Aerial crown-view tile of a tropical tree (Barro Colorado Island, Panama), acquired 20250217:
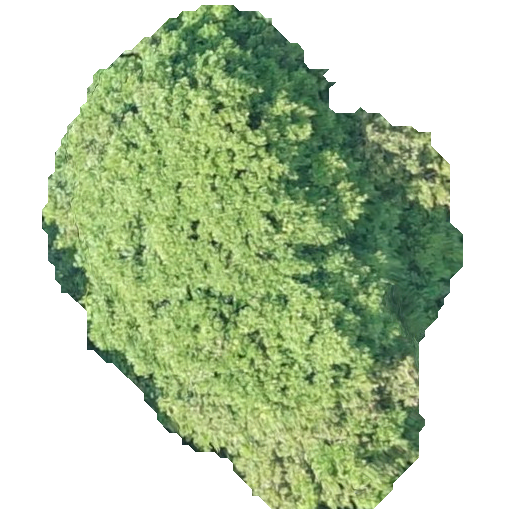
Species: Prioria copaifera
GBIF accepted scientific name: Prioria copaifera
Crown area: 212.192 m²